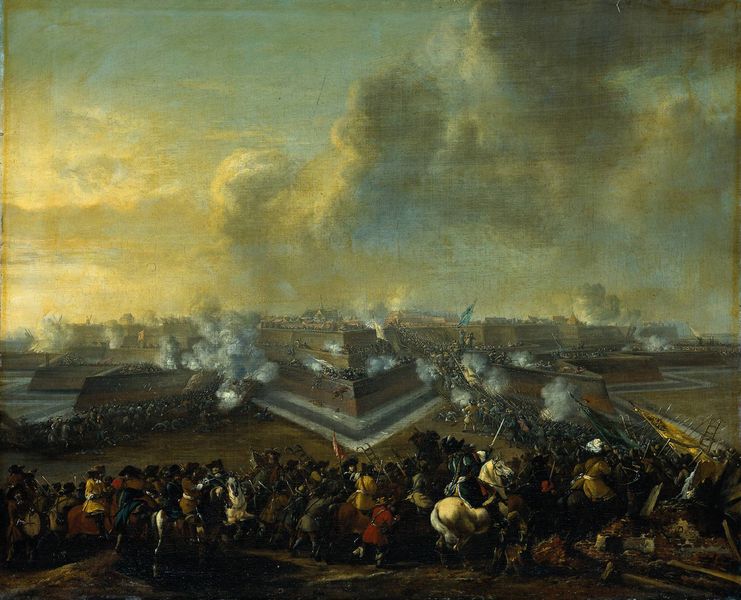
Titel: Die Stürmung Coevordens am 30. Dezember 1672
Künstler: Pieter Wouwerman
Standort: Amsterdam
Institution: Rijksmuseum
Schlagwörter: angriff, blau, feuer, gemälde, himmel, kampf, kämpfer, mann, meer, schatten, wasser, wolken, fluss, gelb, grün, landschaft, menschen, ocker, stadt, abend, braun, grau, hut, hüte, licht, männer, schwarz, szene, weiss, anlage, haus, rot, weg, menge, mütze, barock, silber, tod, öl, feld, horizont, häuser, kanal, qualm, rauch, sonne, gold, realismus, idealisierung, renaissance, anhöhe, pferd, pferde, reiter, bewölkt, düster, ort, fahne, mauer, dunst, romantik, ölgemälde, gewalt, krieg, leiter, schlacht, sturm, soldaten, spitz, befestigung, panorama, kanone, burg, festung, befestigt, bewaffnet, schwert, schwerter, uniform, waffen, überfall, soldat, menschenmenge, ritter, armee, heer, schimmel, helme, mauern, gewehr, kavallerie, eroberung, siedlung, historiengemälde, graben, stadtmauer, lanzen, feldherr, geschütze, kanonen, flinte, speer, dreißigjähriger krieg, gewehre, fort, burggraben, heroisch, infanterie, schlachtfeld, schiesspulver, schar, morgengrauen, wall, sternförmig, wassergraben, bastion, pulverdampf, tross, einmarsch, feldherren, ansturm, geälde, belagerung, kämpfe, schlachtengemälde, festungsanlage, schlachtenszene, univorm, kriegsgemälde, beschuss, strategie, heldentum, ummauerung, hhut, bastei, battle, schlachtendarstellung, schlachtenmalerei